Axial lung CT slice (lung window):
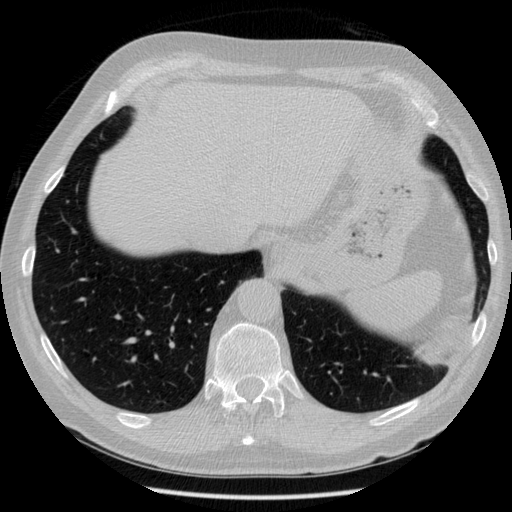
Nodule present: no